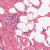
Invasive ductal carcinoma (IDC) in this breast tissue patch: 0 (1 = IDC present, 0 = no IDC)